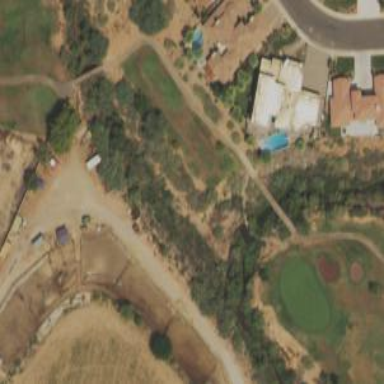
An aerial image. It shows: Rough grassy area used for golf.